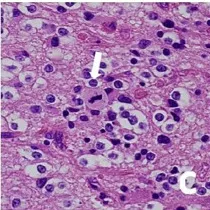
As well as necrosis [, arrow], and . Hematoxylin and eosin stain (A-D); Original magnification: a-b 10 X, c 40 X, d 20 X.
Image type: pathology (h&e)